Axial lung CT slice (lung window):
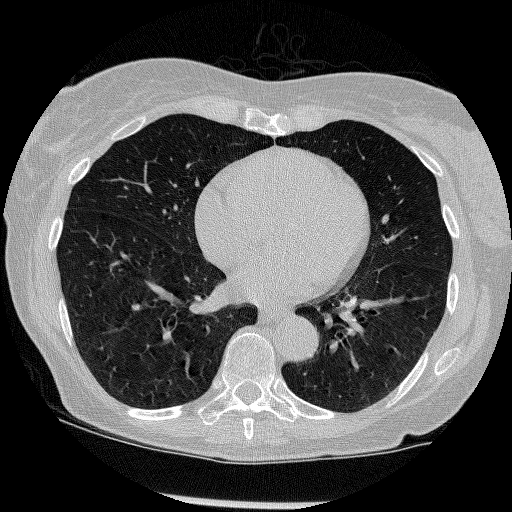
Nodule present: no